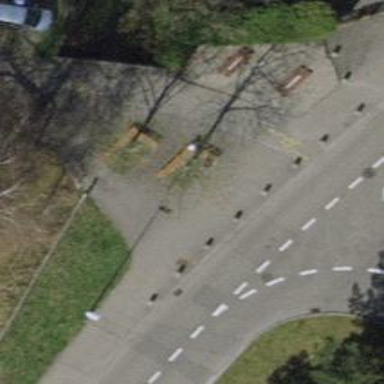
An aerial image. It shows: Brown bench in the vicinity.